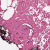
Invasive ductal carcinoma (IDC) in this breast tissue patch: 0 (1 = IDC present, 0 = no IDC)